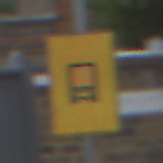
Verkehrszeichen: KennzeichnungspflichtigeFahrzeugeGefaehrlicheGueterOhnePfeilsymbol
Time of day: MorningAfternoon
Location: Outdoor (Urban)
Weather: Overcast
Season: NotSpecified
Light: Natural